Field crop: maize
Growth stage: 2
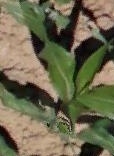
Species: maize